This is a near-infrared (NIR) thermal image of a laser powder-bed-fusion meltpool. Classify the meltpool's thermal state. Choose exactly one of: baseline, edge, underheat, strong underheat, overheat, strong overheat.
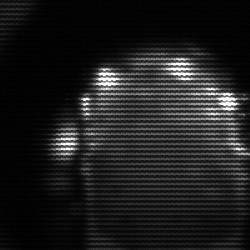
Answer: baseline